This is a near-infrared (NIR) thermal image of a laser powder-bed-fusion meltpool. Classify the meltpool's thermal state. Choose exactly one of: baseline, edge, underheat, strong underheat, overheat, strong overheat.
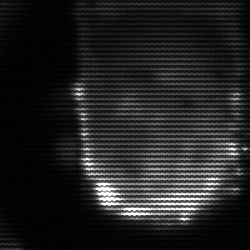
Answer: baseline